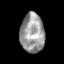
Tissue: skin
Cell type: Epithelial cells
Senescence score: 0.2412
Nuclear area (px): 924
Mean DAPI intensity: 154.649